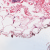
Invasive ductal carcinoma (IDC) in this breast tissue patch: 0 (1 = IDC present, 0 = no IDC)